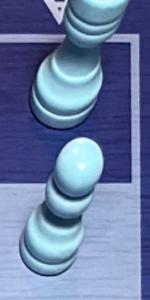
Label: Pawn_White